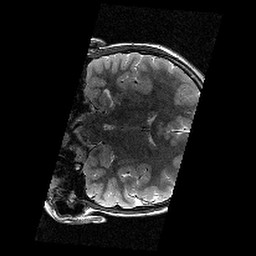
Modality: T2w
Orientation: coronal
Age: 12
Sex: female
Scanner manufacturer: siemens
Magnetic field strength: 3 T
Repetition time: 9.23 s
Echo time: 0.067 s